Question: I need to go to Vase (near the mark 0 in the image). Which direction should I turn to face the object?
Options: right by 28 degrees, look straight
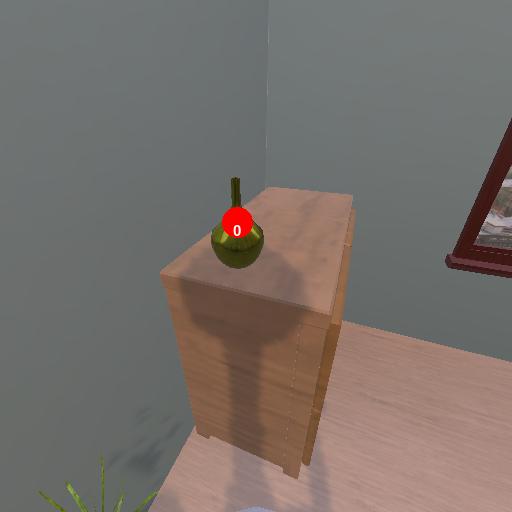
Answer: right by 28 degrees